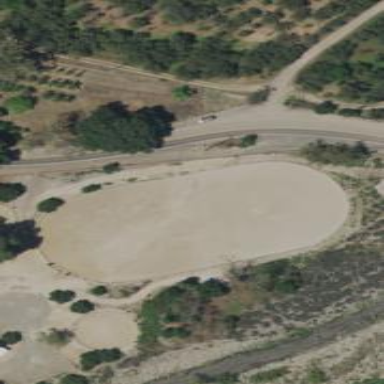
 perfect for horse riding and other equestrian activities."